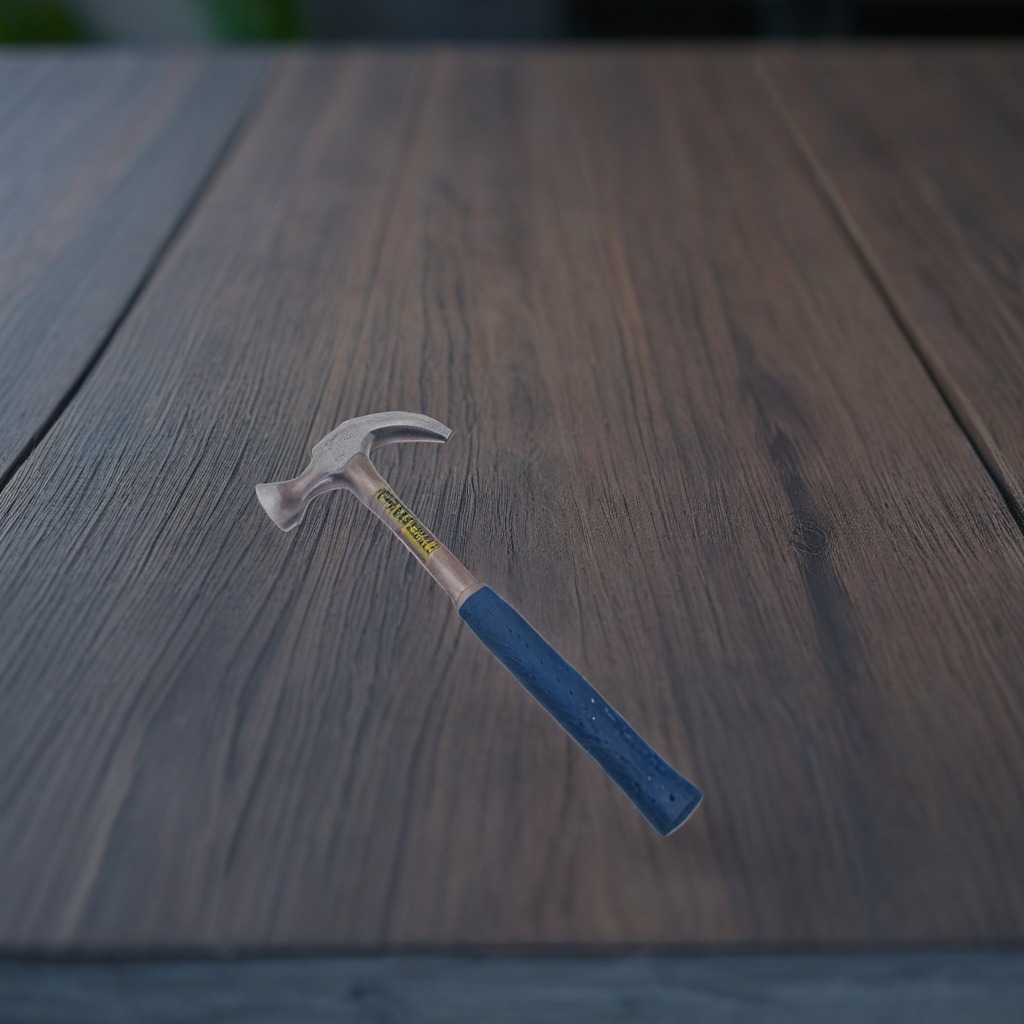
A hammer is lying on a table.